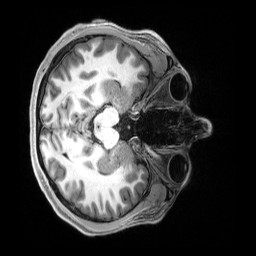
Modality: T1w
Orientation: axial
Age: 22
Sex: male
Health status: healthy
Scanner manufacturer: siemens
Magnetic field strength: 3 T
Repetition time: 2.5 s
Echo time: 0.00222 s